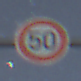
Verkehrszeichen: Geschwindigkeit50
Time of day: Night
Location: Outdoor (Nature)
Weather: Clear
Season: NotSpecified
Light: Natural